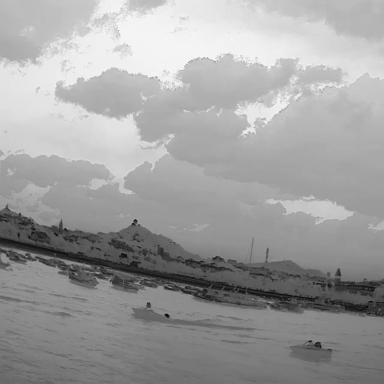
There are two canoes in the infrared image.